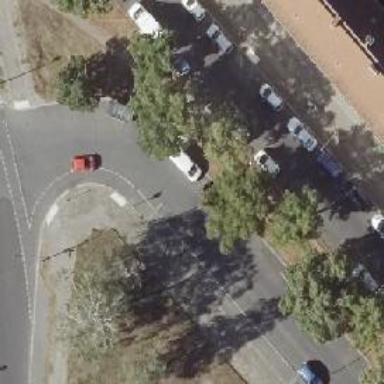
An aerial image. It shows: Unmarked crossing on the road.